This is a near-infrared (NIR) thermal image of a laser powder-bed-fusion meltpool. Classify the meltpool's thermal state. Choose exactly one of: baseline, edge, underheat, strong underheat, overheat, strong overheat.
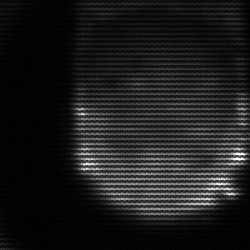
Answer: strong underheat